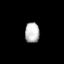
Tissue: lung
Cell type: Endothelial cells
Senescence score: 0.5517
Nuclear area (px): 286
Mean DAPI intensity: 188.647